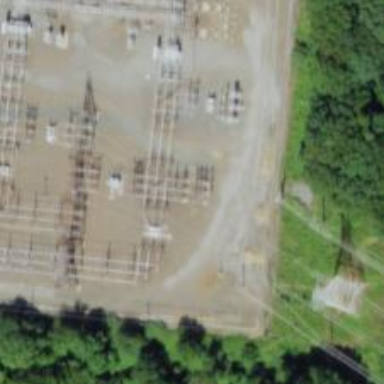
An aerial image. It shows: Switch for power supply.